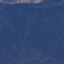
Land use / land cover: HerbaceousVegetation